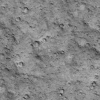
Atmospheric dust classification: not_dusty